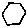
Label: hexagon